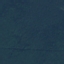
Land use / land cover: Forest